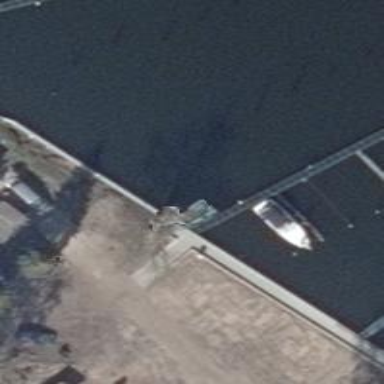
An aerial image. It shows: Man-made pier.